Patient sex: M
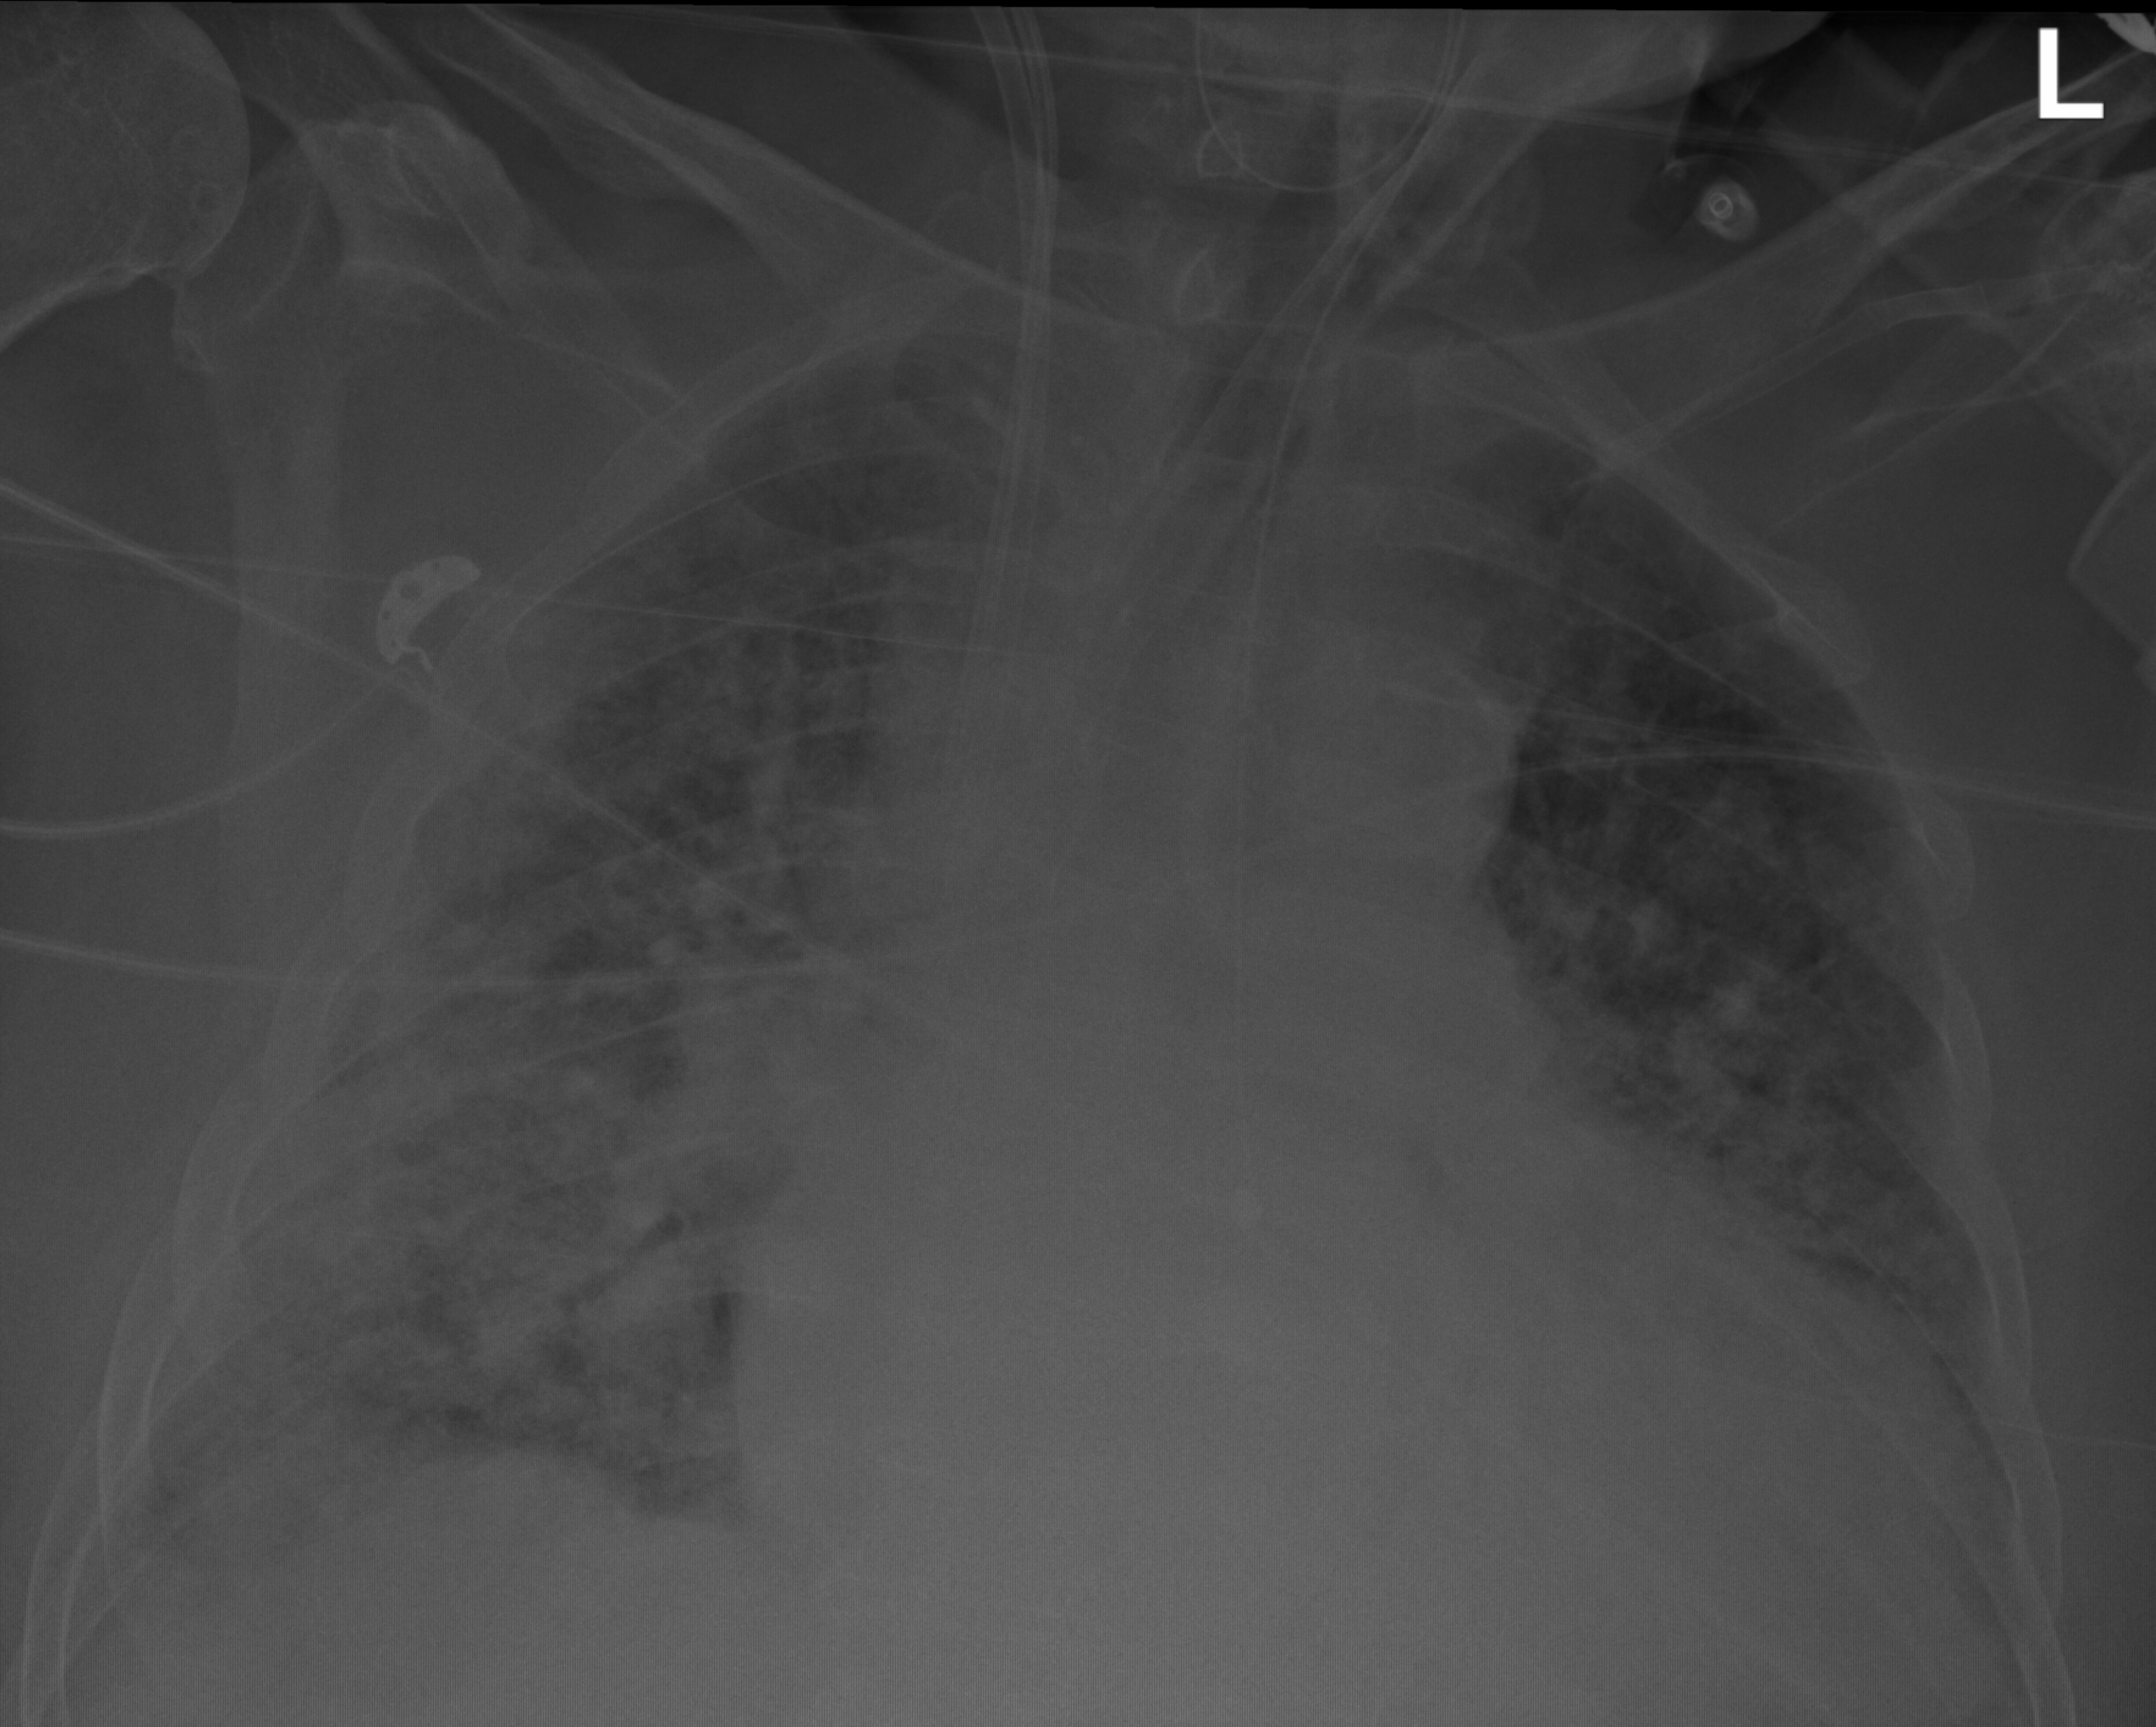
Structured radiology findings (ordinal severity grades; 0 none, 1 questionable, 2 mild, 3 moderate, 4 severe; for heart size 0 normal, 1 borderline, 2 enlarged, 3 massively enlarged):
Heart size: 2
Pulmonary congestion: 2
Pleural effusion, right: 2
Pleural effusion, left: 2
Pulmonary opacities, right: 3
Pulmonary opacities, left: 3
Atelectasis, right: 2
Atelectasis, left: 2